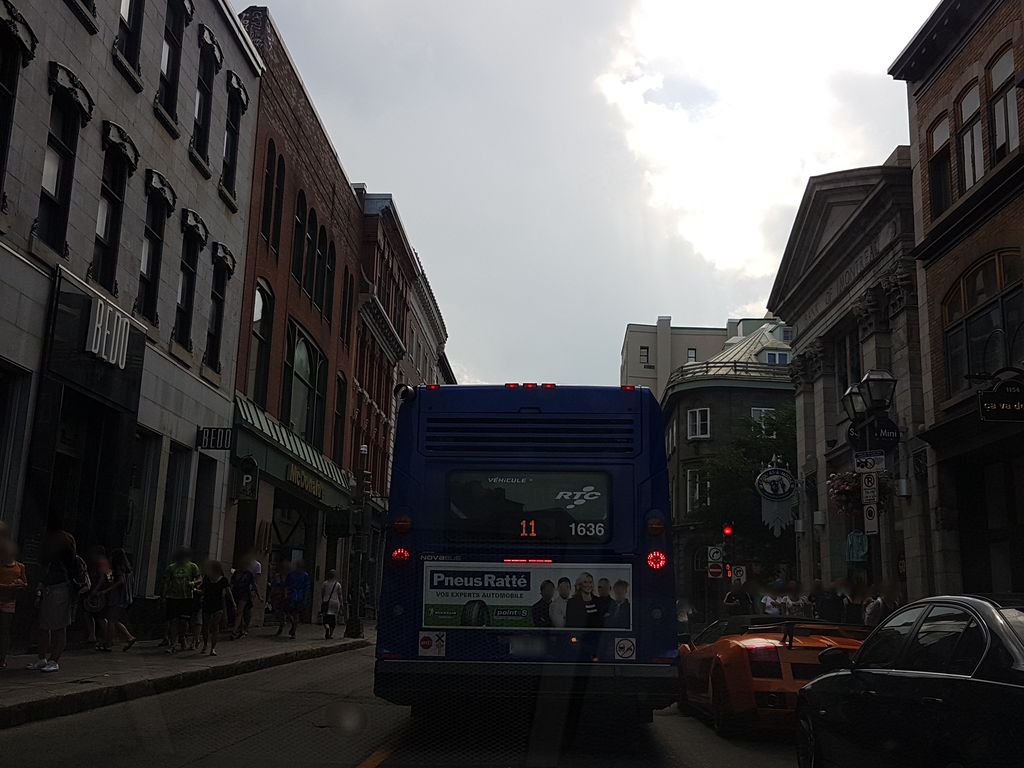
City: quebec_city